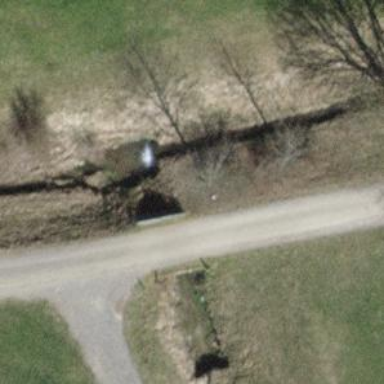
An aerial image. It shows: Culvert tunnel.